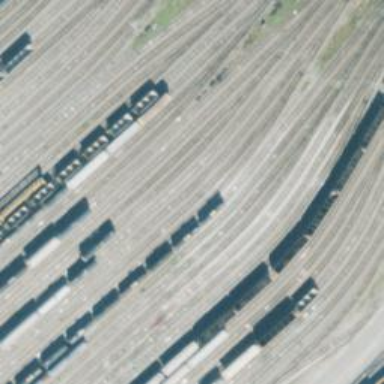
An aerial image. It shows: Railway yard in service.